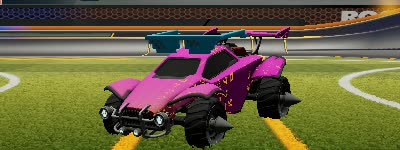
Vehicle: octane